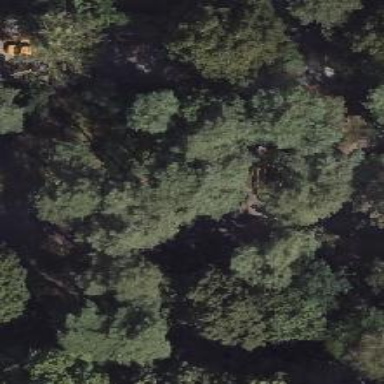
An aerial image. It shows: Mixed forest with various types of leaves.